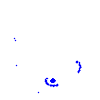
Particle: electron